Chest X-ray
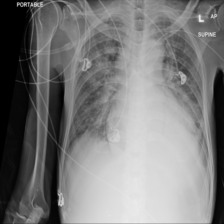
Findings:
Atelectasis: negative
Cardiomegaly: negative
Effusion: positive
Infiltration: negative
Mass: negative
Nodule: negative
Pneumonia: negative
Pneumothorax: negative
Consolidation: negative
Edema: negative
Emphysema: negative
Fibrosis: negative
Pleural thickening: negative
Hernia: negative